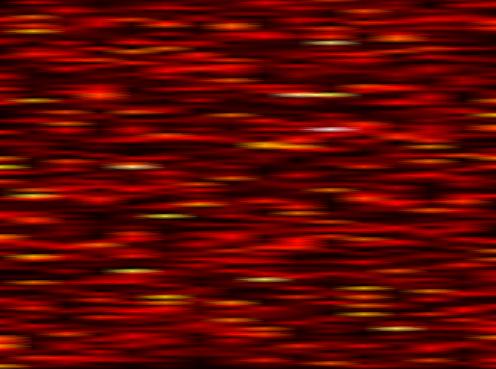
Label: FBMC